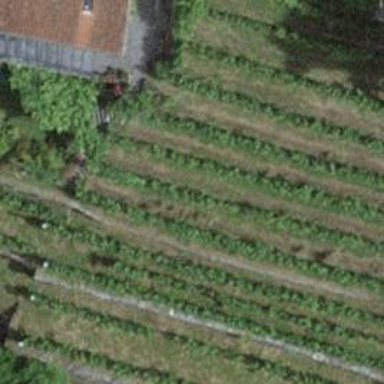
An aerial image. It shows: Vineyard growing grapes.